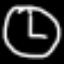
Label: clock